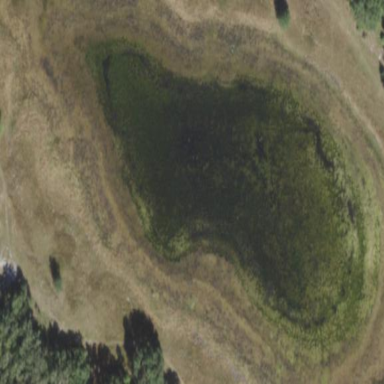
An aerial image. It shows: Wetland area characterized by wet meadow.